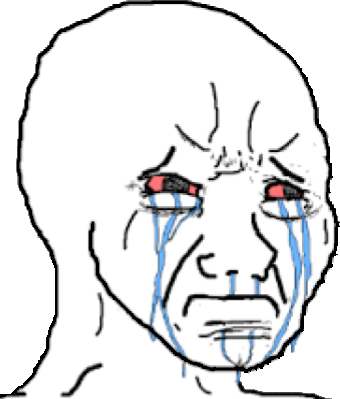
Label: 5_Crying_Wojak